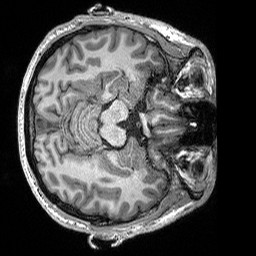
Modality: T1w
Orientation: axial
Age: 23
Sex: male